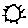
Label: sun